Интерферометр Фабри-Перо (рис. 1) состоит из двух стеклянных пластин с высоко-отражающими покрытиями внутренних сторон, параллельных друг другу. В пространстве между пластинами свет может многократно переотражаться. Внешние стороны пластин не вполне параллельны внутренним, отражением от них можно пренебречь. Интерферометр можно использовать, например, для измерения плотности воздуха, который в него нагнетают. Свет от натриевой лампы, расположенной в фокусе линзы (коллиматоре), проходит через интерферометр. Пропускная способность интерферометра для пучка параллельных лучей: \begin{equation*} T = \frac{1}{1 + F \sin^2 (\frac{\delta}{2})}, \end{equation*} где $F = \frac{4R}{(1-R)^2}$, $R$ — коэффициент отражения внутренних поверхностей, $\delta = \frac{4 \pi n t \cos \theta}{\lambda}$, $n$ — коэффициент преломления воздуха в интерферометре, $t$ — расстояние между отражающими поверхностями, $\theta$ — расстояние между отражающими поверхностями, $\lambda$ — длина волны.  Натриевая лампа испускает две спектральные линии D1 ($\lambda = 589.6$ нм) и D2 ($\lambda = 589.0$ нм) и расположена между полюсами электромагнита, который вначале выключен. Оптический фильтр F1 пропускает только линию D1. В микроскоп, настроенный на фокальную плоскость линзы L2, фокусное расстояние которой $f = 30$ см, наблюдаются интерференционные кольца. Положим коэффициент отражения $R = 90 \%$ и расстояние $t = 10$ мм. Физические константы: $h = 6.626 \cdot 10^{-34} Дж \cdot с$, $e = 1.6 \cdot 10^{-19}$ Кл, $m_e = 9.1 \cdot 10^{-31}$ кг, $c = 3.0 \cdot 10^8$ м/c.
Рассчитайте для линии D1 ($\lambda = 589.6$ нм) в случае вакуума ($n = 1.0$) порядок интерференции $m_i$, угол падения $\theta_i$ и диаметр $D_i$ для первых трёх светлых колец $i$ = 1, 2, 3.
Как показано на рис. 2, ширина $\varepsilon$ спектральной линии определяется на половине высоты графика зависимости пропускающей способности от фазового сдвига $\delta$. Разрешающая способность интерферометра Фабри-Перо определяется так: cпектральные линии $\lambda$ и $\lambda + \Delta \lambda$ считаются разрешёнными, если разница $\Delta \delta$ между фазовыми сдвигами, соответствующих максимумам спектральных линий, больше $\varepsilon$ (рис. 2). Таким образом разрешающая способность интерферометра равна $\lambda/\Delta \lambda$ при $\Delta \delta = \varepsilon$. Для вакуумированного интерферометра, линии D1 ($\lambda = 589.6$ нм) и угла падения $\theta = 0$ рассчитайте ширину спектрально линии $\varepsilon$ и разрешающую способность $\lambda/\Delta \lambda$ интерферометра.
Пусть в начальный момент давление воздуха в интерферометре равно нулю, т.е. между пластинами интерферометра вакуум ($n = 1.0$). Вентиль (рис. 1) медленно открывают, и воздух постепенно заполняет интерферометр, достигая в итоге атмосферного давления. При этом из центра фокальной плоскости линзы L2 «вырастают» 10 новых интерференционных колец. Основываясь на этом факте, рассчитайте коэффициент преломления воздуха $n_{air}$ при атмосферном давлении. В магнитном поле уровни энергии атома натрия расщепляются. Это явление называется эффектом Зеемана. Сдвиг уровня энергии: \begin{equation*} \Delta E = m_j g_k \mu_B B, \end{equation*}где магнитное квантовое число $m_j$ может принимать значения $J$, $J-1$, ..., $-J+1$, $-J$, ($J$ –- орбитальное квантовое число), $g_k$ –- множитель Ландау, $\mu_B = \frac{h e}{4 \pi m_e}$, $h$ –- постоянная Планка, $e$ –- элементарный заряд, $m_e$ -– масса электрона, $B$ – индукция магнитного поля. Как показано на рис. 3, линия D1 излучается при переходе атома натрия с уровня $^2$P$_{1/2}$ на $^2$S$_{1/2}$, для которых $J = 1/2$. Таким образом, в магнитном поле каждый из уровней расщепляется на два подуровня (рис. 3). Обозначим расстояния между расщепившимися подуровнями энергий $\Delta E_1$ для уровня $^2$P$_{1/2}$ и $\Delta E_2$ для уровня $^2$S$_{1/2}$ ($\Delta E_1 < \Delta E_2$). В результате линия D1 расщепляется на 4 спектральных линии (a, b, c, d) как показано на рис. 3.
Запишите выражения для частот ($\nu$) всех четырёх линий.
После включения магнитного поля, каждое интерференционное кольцо линии D1 расщепляется на 4 кольца: 1, 2, 3, 4 (см. рис. 4). Диаметры колец, произошедших от самого маленького интерференционного кольца, равны $D_1$, $D_2$, $D_3$ и $D_4$. Получите выражения для расстояний между подуровнями $\Delta E_1$ уровня $^2$P$_{1/2}$ и $\Delta E_2$ уровня $^2$S$_{1/2}$.
Для магнитного поля $B = 0.1$ Тл, диаметры расщепившихся колец равны: $D_1 = 3.88$ мм, $D_2 = 4.05$ мм, $D_3 = 4.35$ мм, $D_4 = 4.51$ мм. Рассчитайте множители Ландау $g_{k1}$ для уровня $^2$P$_{1/2}$ и $g_{k2}$ для уровня $^2$S$_{1/2}$.
Магнитное поле солнца можно определить по измерению расщеплению Зеемана натриевой линии D1 солнца. При наблюдении спектра солнца было установлено, что разница длин волн между самой коротковолновой и самой длинноволновой линиями в расщеплении равна $0.012$ нм. Определите магнитное поле $B$ солнца.
Излучение полупроводникового лазера с длиной волны $\lambda = 650$ нм и спектральной шириной $\Delta \lambda = 20$ нм попадает в вакуумированный интерферометр Фабри-Перо под углом $\theta = 0$. Рассчитайте количество спектральных линий и их спектральную ширину $\Delta \nu$ на выходе из интерферометра.
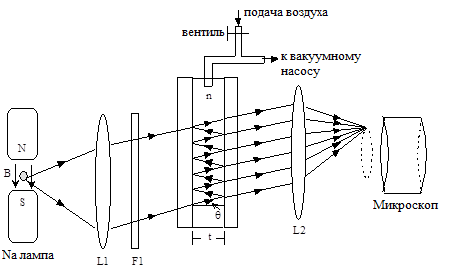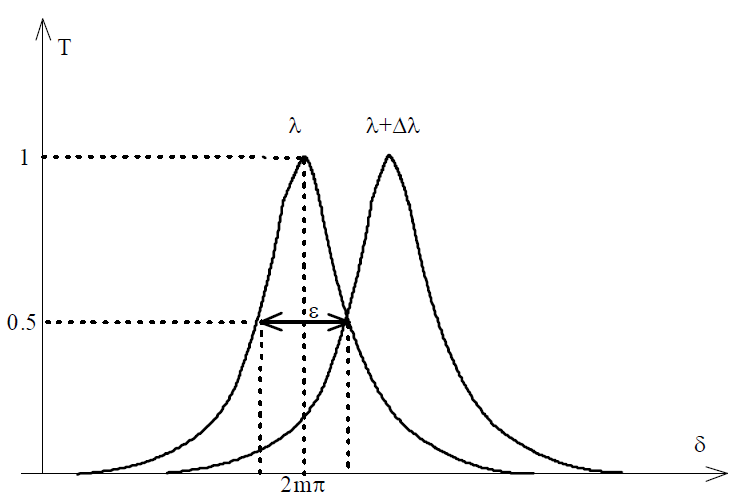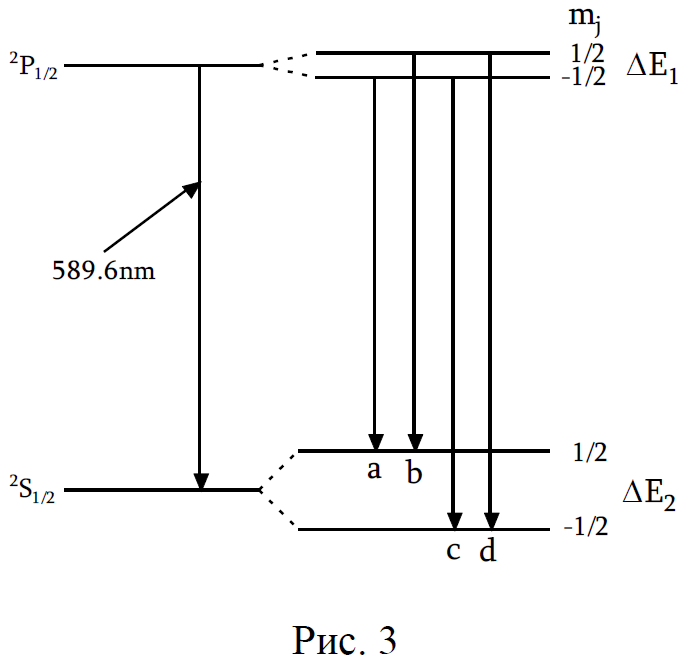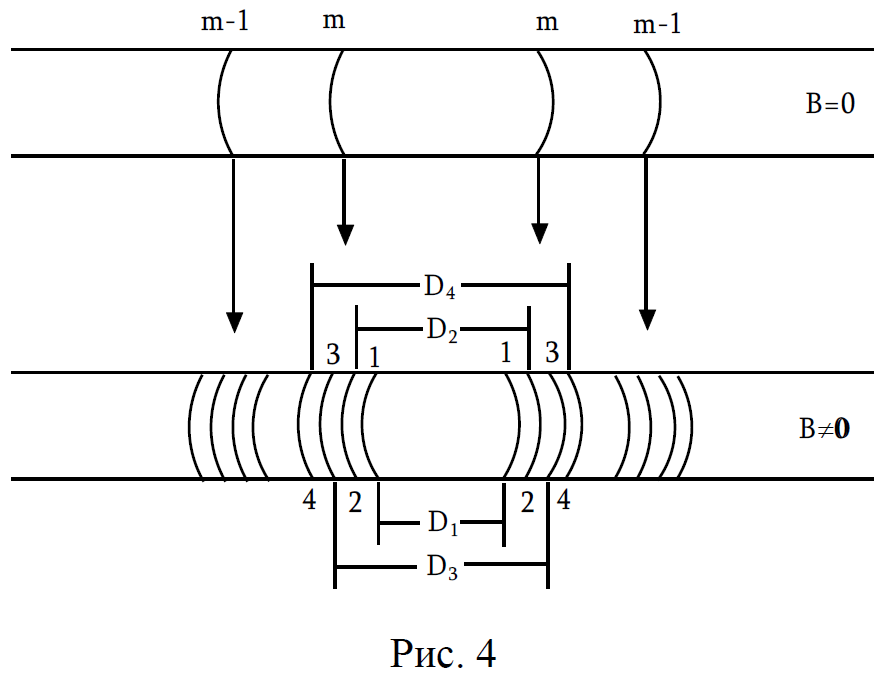
Рассчитайте для линии D1 ($\lambda = 589.6$ нм) в случае вакуума ($n = 1.0$) порядок интерференции $m_i$, угол падения $\theta_i$ и диаметр $D_i$ для первых трёх светлых колец $i$ = 1, 2, 3.

Как показано на рис. 2, ширина $\varepsilon$ спектральной линии определяется на половине высоты графика зависимости пропускающей способности от фазового сдвига $\delta$. Разрешающая способность интерферометра Фабри-Перо определяется так: cпектральные линии $\lambda$ и $\lambda + \Delta \lambda$ считаются разрешёнными, если разница $\Delta \delta$ между фазовыми сдвигами, соответствующих максимумам спектральных линий, больше $\varepsilon$ (рис. 2). Таким образом разрешающая способность интерферометра равна $\lambda/\Delta \lambda$ при $\Delta \delta = \varepsilon$. Для вакуумированного интерферометра, линии D1 ($\lambda = 589.6$ нм) и угла падения $\theta = 0$ рассчитайте ширину спектрально линии $\varepsilon$ и разрешающую способность $\lambda/\Delta \lambda$ интерферометра.

Пусть в начальный момент давление воздуха в интерферометре равно нулю, т.е. между пластинами интерферометра вакуум ($n = 1.0$). Вентиль (рис. 1) медленно открывают, и воздух постепенно заполняет интерферометр, достигая в итоге атмосферного давления. При этом из центра фокальной плоскости линзы L2 «вырастают» 10 новых интерференционных колец. Основываясь на этом факте, рассчитайте коэффициент преломления воздуха $n_{air}$ при атмосферном давлении.

Запишите выражения для частот ($\nu$) всех четырёх линий.

После включения магнитного поля, каждое интерференционное кольцо линии D1 расщепляется на 4 кольца: 1, 2, 3, 4 (см. рис. 4). Диаметры колец, произошедших от самого маленького интерференционного кольца, равны $D_1$, $D_2$, $D_3$ и $D_4$. Получите выражения для расстояний между подуровнями $\Delta E_1$ уровня $^2$P$_{1/2}$ и $\Delta E_2$ уровня $^2$S$_{1/2}$.

Для магнитного поля $B = 0.1$ Тл, диаметры расщепившихся колец равны:  $D_1 = 3.88$ мм, $D_2 = 4.05$ мм, $D_3 = 4.35$ мм, $D_4 = 4.51$ мм.  Рассчитайте множители Ландау $g_{k1}$ для уровня $^2$P$_{1/2}$ и $g_{k2}$ для уровня $^2$S$_{1/2}$.

Магнитное поле солнца можно определить по измерению расщеплению Зеемана натриевой линии D1 солнца. При наблюдении спектра солнца было установлено, что разница длин волн между самой коротковолновой и самой длинноволновой линиями в расщеплении равна $0.012$ нм. Определите магнитное поле $B$ солнца.

Излучение полупроводникового лазера с длиной волны $\lambda = 650$ нм и спектральной шириной $\Delta \lambda = 20$ нм попадает в вакуумированный интерферометр Фабри-Перо под углом $\theta = 0$. Рассчитайте количество спектральных линий и их спектральную ширину $\Delta \nu$ на выходе из интерферометра.
Темы:
T, Азиатские